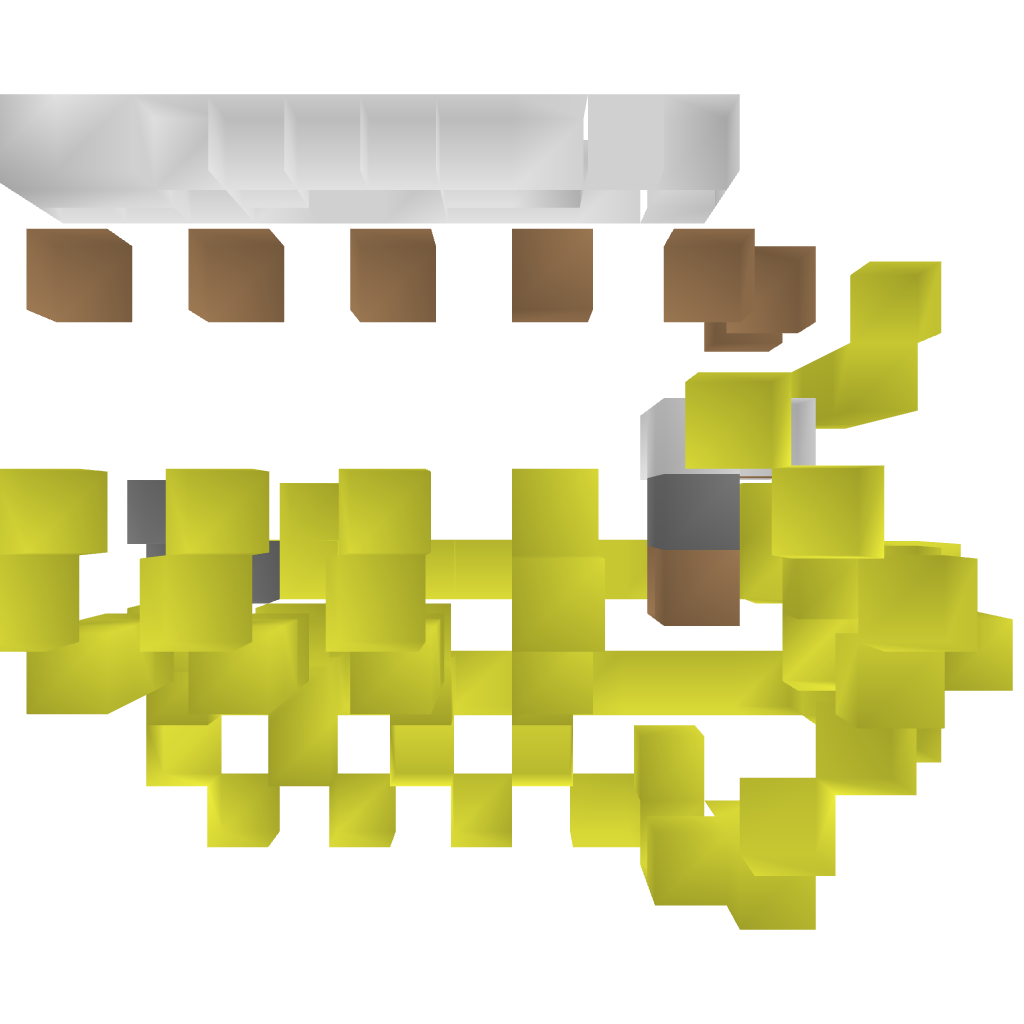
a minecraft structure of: Casino Machine 02 bad low quality